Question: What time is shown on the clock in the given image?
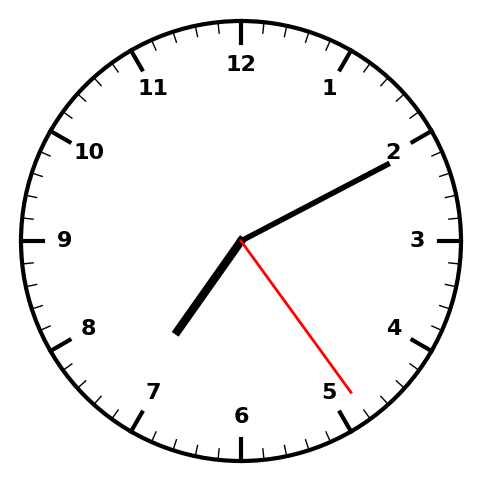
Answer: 07:10:24